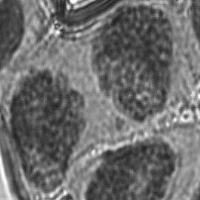
Label: telophase